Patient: sex F, age 62
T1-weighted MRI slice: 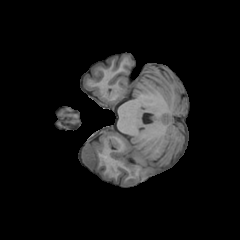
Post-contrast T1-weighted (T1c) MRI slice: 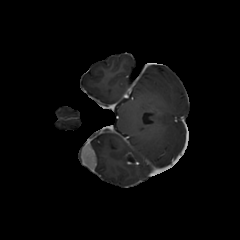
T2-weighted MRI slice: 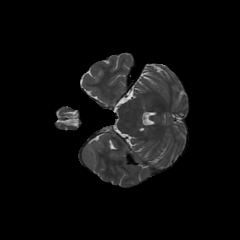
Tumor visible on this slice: no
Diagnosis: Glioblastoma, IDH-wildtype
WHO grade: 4